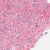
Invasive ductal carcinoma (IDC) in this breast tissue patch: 1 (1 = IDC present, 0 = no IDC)